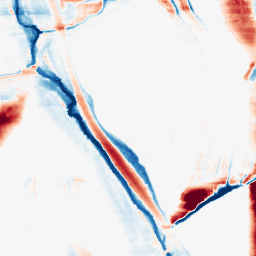
Category: morphological
Decomposition family: morphological_ellipse
Decomposition parameters: operation: average
width: 5
height: 50
Upsampling method: quadratic
Upsampling parameters: scale: 2
Upsampling scale: 2